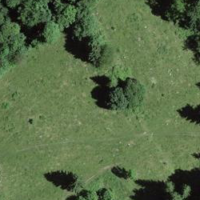
EUNIS habitat code: 52
Species observed at this site:
Aruncus dioicus